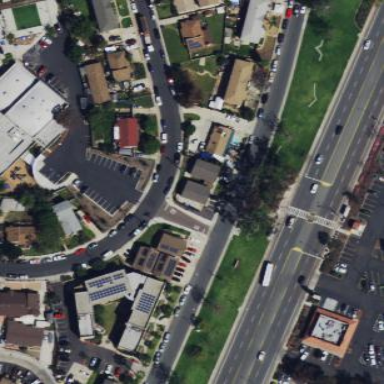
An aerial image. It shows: Sidewalk.